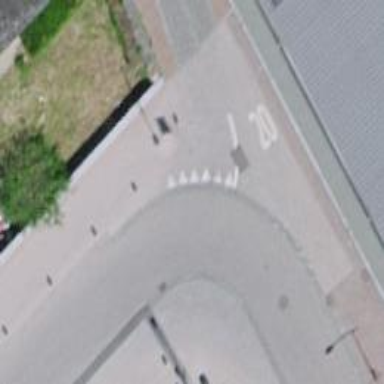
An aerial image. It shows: Residential road with asphalt surface and traffic-calming table.